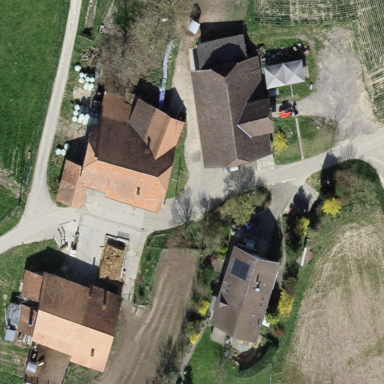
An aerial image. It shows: Farmyard area.